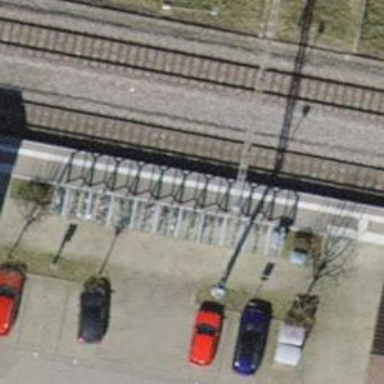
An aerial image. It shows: Bicycle parking area with stands.